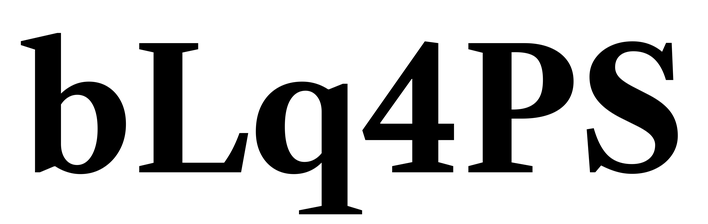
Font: LibreCaslonText_Bold